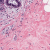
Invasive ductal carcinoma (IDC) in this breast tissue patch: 0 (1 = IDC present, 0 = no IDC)